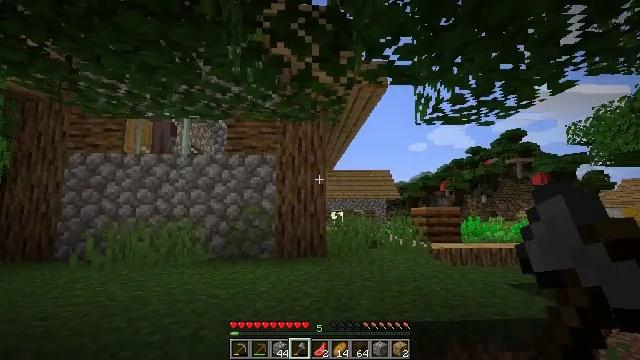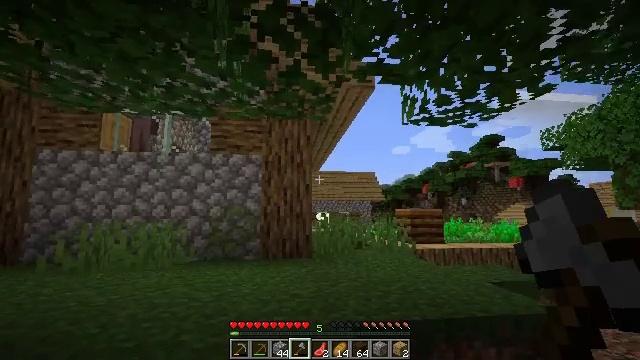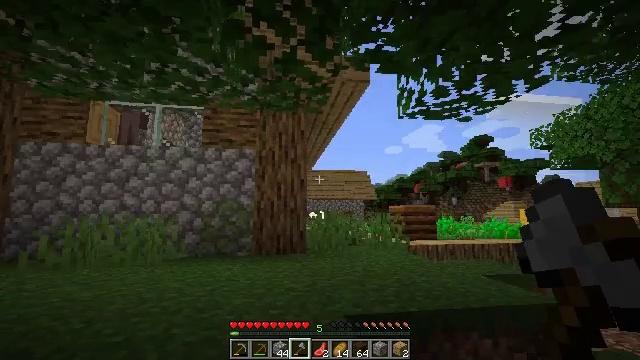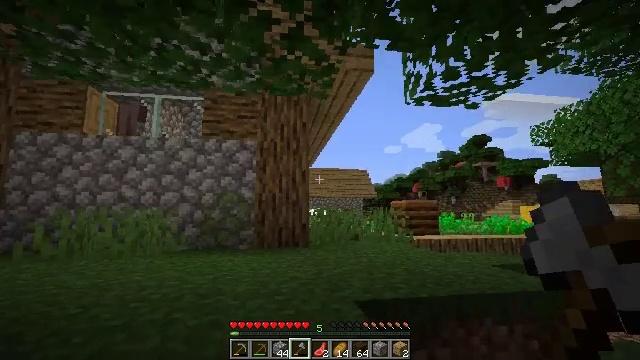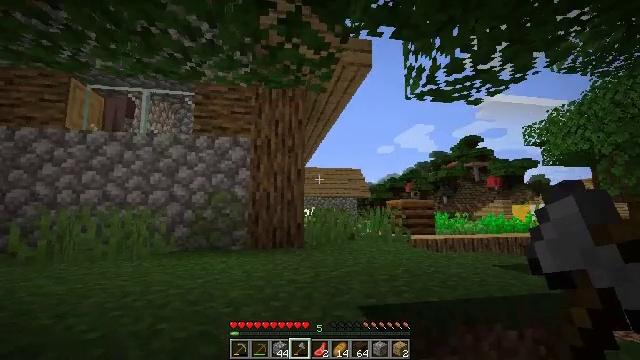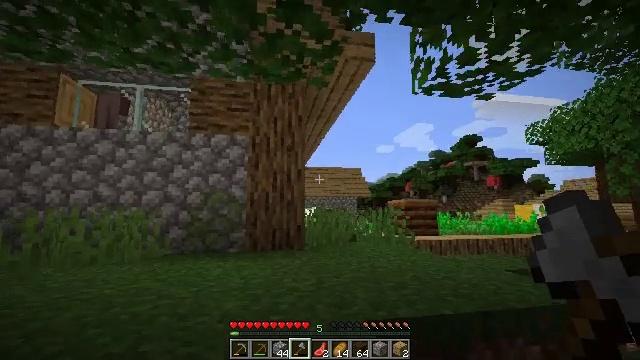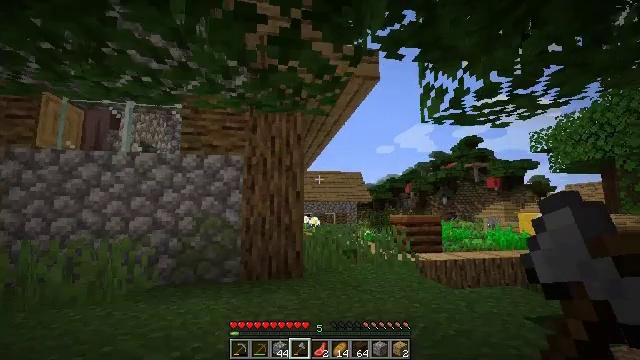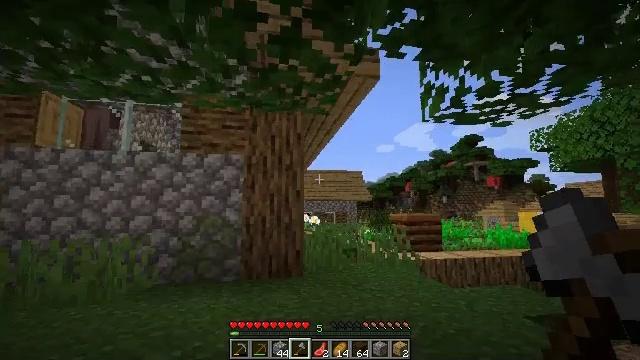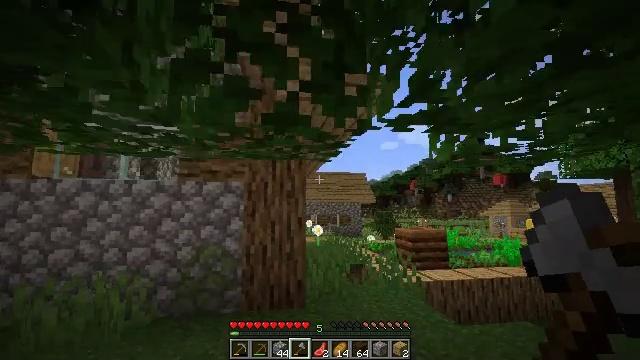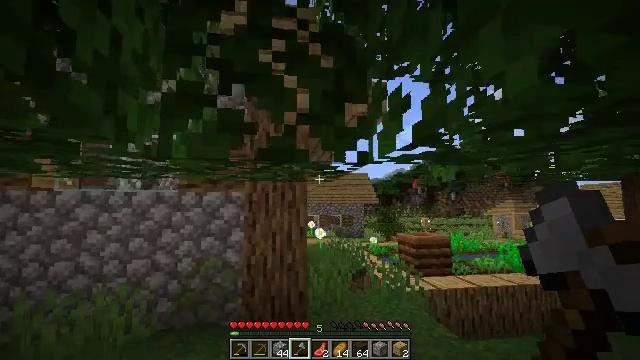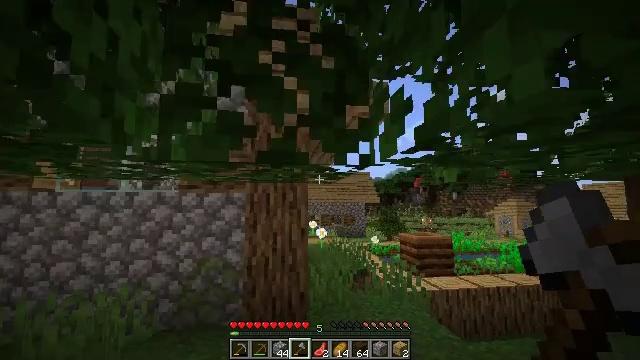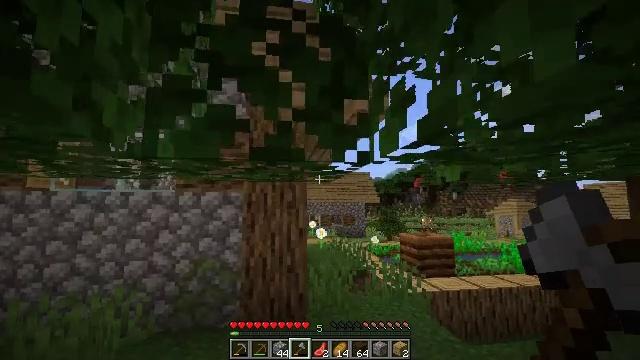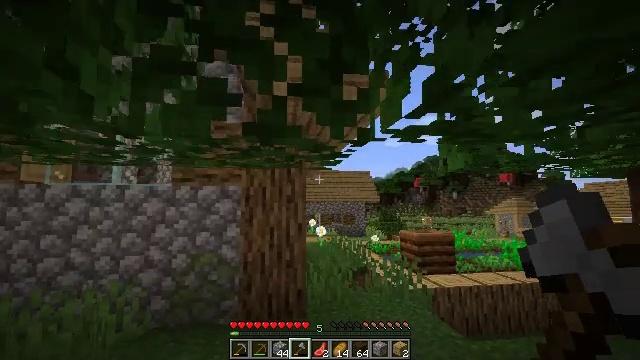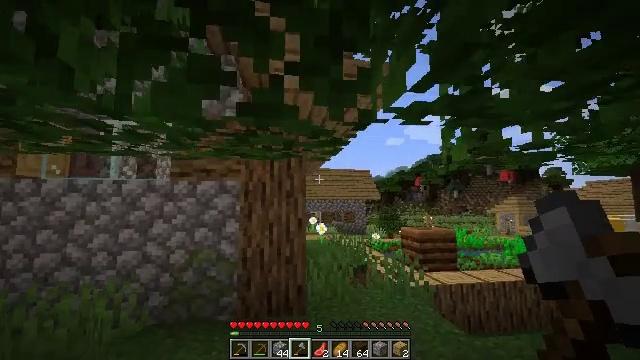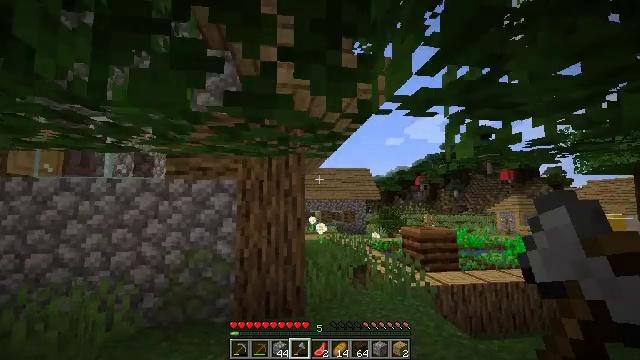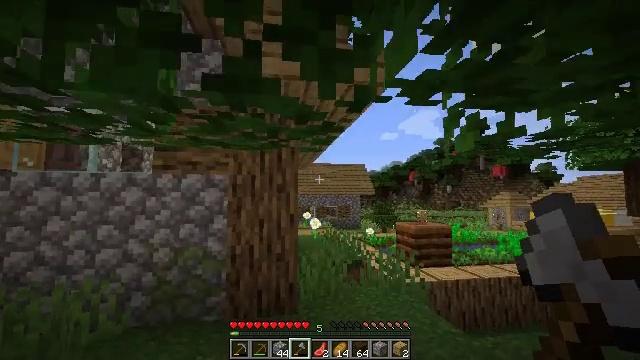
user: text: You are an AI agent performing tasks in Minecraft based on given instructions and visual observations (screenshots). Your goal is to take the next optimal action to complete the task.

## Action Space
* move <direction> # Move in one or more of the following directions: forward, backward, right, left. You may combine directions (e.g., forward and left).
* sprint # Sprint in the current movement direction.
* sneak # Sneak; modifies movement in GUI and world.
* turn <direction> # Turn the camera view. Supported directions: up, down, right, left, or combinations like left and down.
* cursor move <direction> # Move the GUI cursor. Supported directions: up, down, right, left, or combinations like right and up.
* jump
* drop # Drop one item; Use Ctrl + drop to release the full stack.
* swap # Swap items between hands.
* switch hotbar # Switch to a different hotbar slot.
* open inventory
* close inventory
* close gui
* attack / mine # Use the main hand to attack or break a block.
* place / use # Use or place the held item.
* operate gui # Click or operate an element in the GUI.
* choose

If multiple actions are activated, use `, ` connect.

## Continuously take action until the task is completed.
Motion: motion action
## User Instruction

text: Destroy the yellow bed to recycle it.
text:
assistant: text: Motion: move forward, turn right
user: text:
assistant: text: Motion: turn right
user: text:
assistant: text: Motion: no_op
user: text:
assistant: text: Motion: move forward, turn right
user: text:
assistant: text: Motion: move forward
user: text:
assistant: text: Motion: move forward, jump
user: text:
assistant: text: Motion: move forward, jump
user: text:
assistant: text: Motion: move forward, jump
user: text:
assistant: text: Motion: move forward, jump
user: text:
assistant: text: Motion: move forward, jump
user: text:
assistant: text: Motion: move forward
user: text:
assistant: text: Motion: move forward
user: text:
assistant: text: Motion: no_op
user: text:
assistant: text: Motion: no_op
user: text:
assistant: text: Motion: move forward, turn right and down
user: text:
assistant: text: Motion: move forward
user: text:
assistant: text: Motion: no_op
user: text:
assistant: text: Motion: no_op
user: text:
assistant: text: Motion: move forward, turn down
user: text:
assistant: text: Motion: move forward, turn right and down
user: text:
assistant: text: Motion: move forward, turn right and down
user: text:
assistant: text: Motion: move forward, turn down
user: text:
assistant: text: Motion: move forward, turn down
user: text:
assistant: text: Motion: move forward, turn down
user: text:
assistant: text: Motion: move forward, turn down
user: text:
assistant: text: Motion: move forward, turn down
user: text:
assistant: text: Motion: move forward
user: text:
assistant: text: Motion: move forward
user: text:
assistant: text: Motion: move forward, turn down
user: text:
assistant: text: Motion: move forward